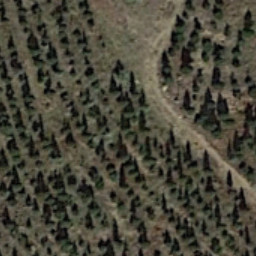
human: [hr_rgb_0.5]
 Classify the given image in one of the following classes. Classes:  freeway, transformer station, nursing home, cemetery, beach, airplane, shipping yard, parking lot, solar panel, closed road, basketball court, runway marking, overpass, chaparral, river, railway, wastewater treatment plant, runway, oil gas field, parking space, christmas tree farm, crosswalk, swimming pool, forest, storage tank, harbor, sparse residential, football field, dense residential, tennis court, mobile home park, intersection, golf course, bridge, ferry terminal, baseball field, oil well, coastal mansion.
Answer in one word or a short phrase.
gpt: christmas tree farm